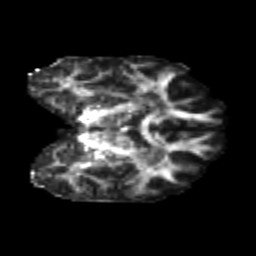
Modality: FA
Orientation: coronal
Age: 23
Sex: male
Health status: healthy
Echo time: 0.074 s